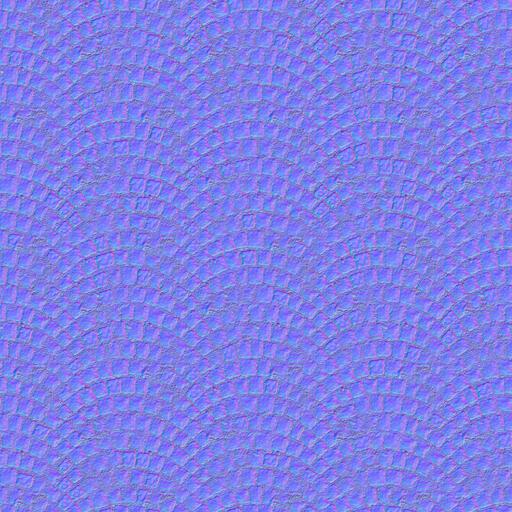
arch arches cobble cobblestone floor gray grey medival pavement paving stones stone wave